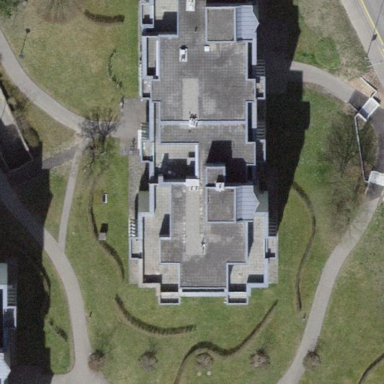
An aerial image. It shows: Apartment building with flat roof.